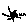
Label: sun